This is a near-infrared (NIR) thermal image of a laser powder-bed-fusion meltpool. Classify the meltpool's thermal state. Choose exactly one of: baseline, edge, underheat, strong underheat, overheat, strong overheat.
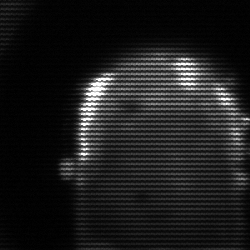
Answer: baseline